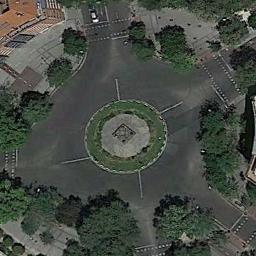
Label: roundabout